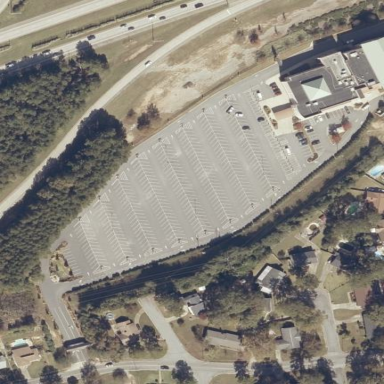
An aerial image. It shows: Parking area.